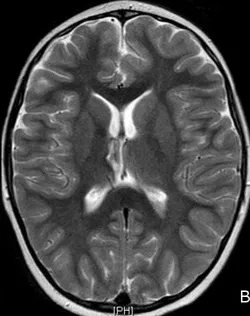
MRI of pediatric glioma. (B) MRI control 9 months later.
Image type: radiology (mri)